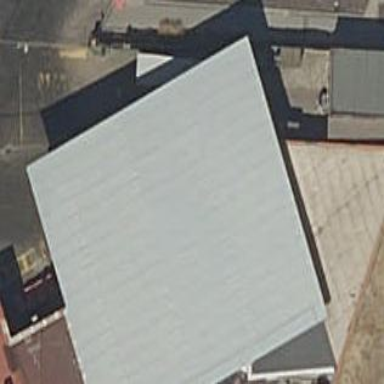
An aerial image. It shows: View of roof of building.